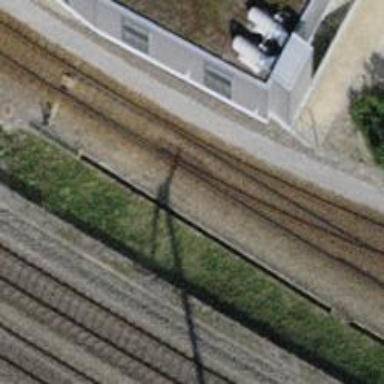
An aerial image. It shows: Railway switch.